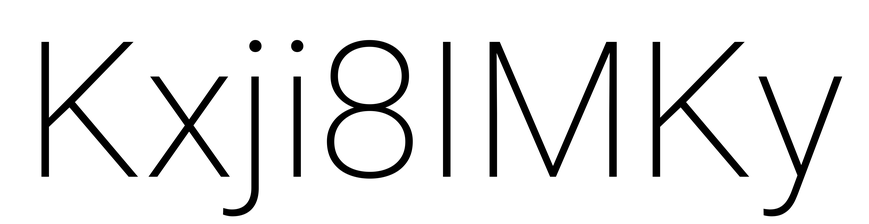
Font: Roboto_ExtraLight